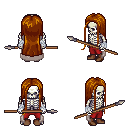
a pixel art fantasy rpg character, male body template, skeleton, gray cape, red pants, brunette extra-long hairstyle, white cloth bandages, brown shoes, spear, four views (front, back, left, right), 2x2 character sprite sheet, small pixel art, hard edges, no anti-aliasing